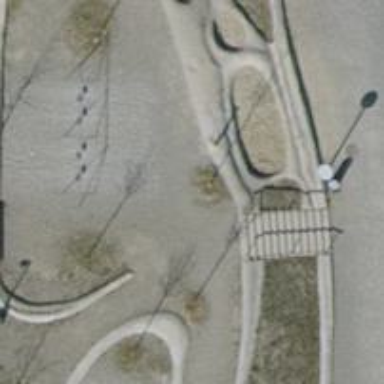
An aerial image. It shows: Playground with playground theme.